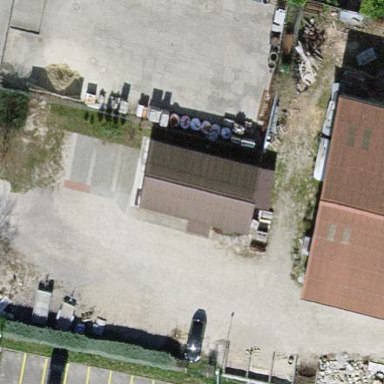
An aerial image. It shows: Industrial building.